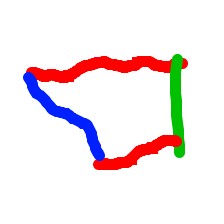
Shape: trapezoid